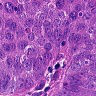
Metastatic tissue present: yes